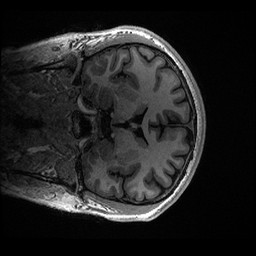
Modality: T1w
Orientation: coronal
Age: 21
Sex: male
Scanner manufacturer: ge
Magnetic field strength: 3 T
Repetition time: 0.006952 s
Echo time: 0.00292 s